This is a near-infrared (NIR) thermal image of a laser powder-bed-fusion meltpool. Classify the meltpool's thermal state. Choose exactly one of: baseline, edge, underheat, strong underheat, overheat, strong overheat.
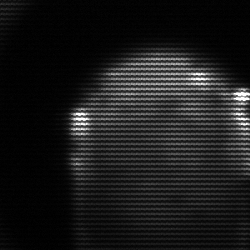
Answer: edge